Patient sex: M
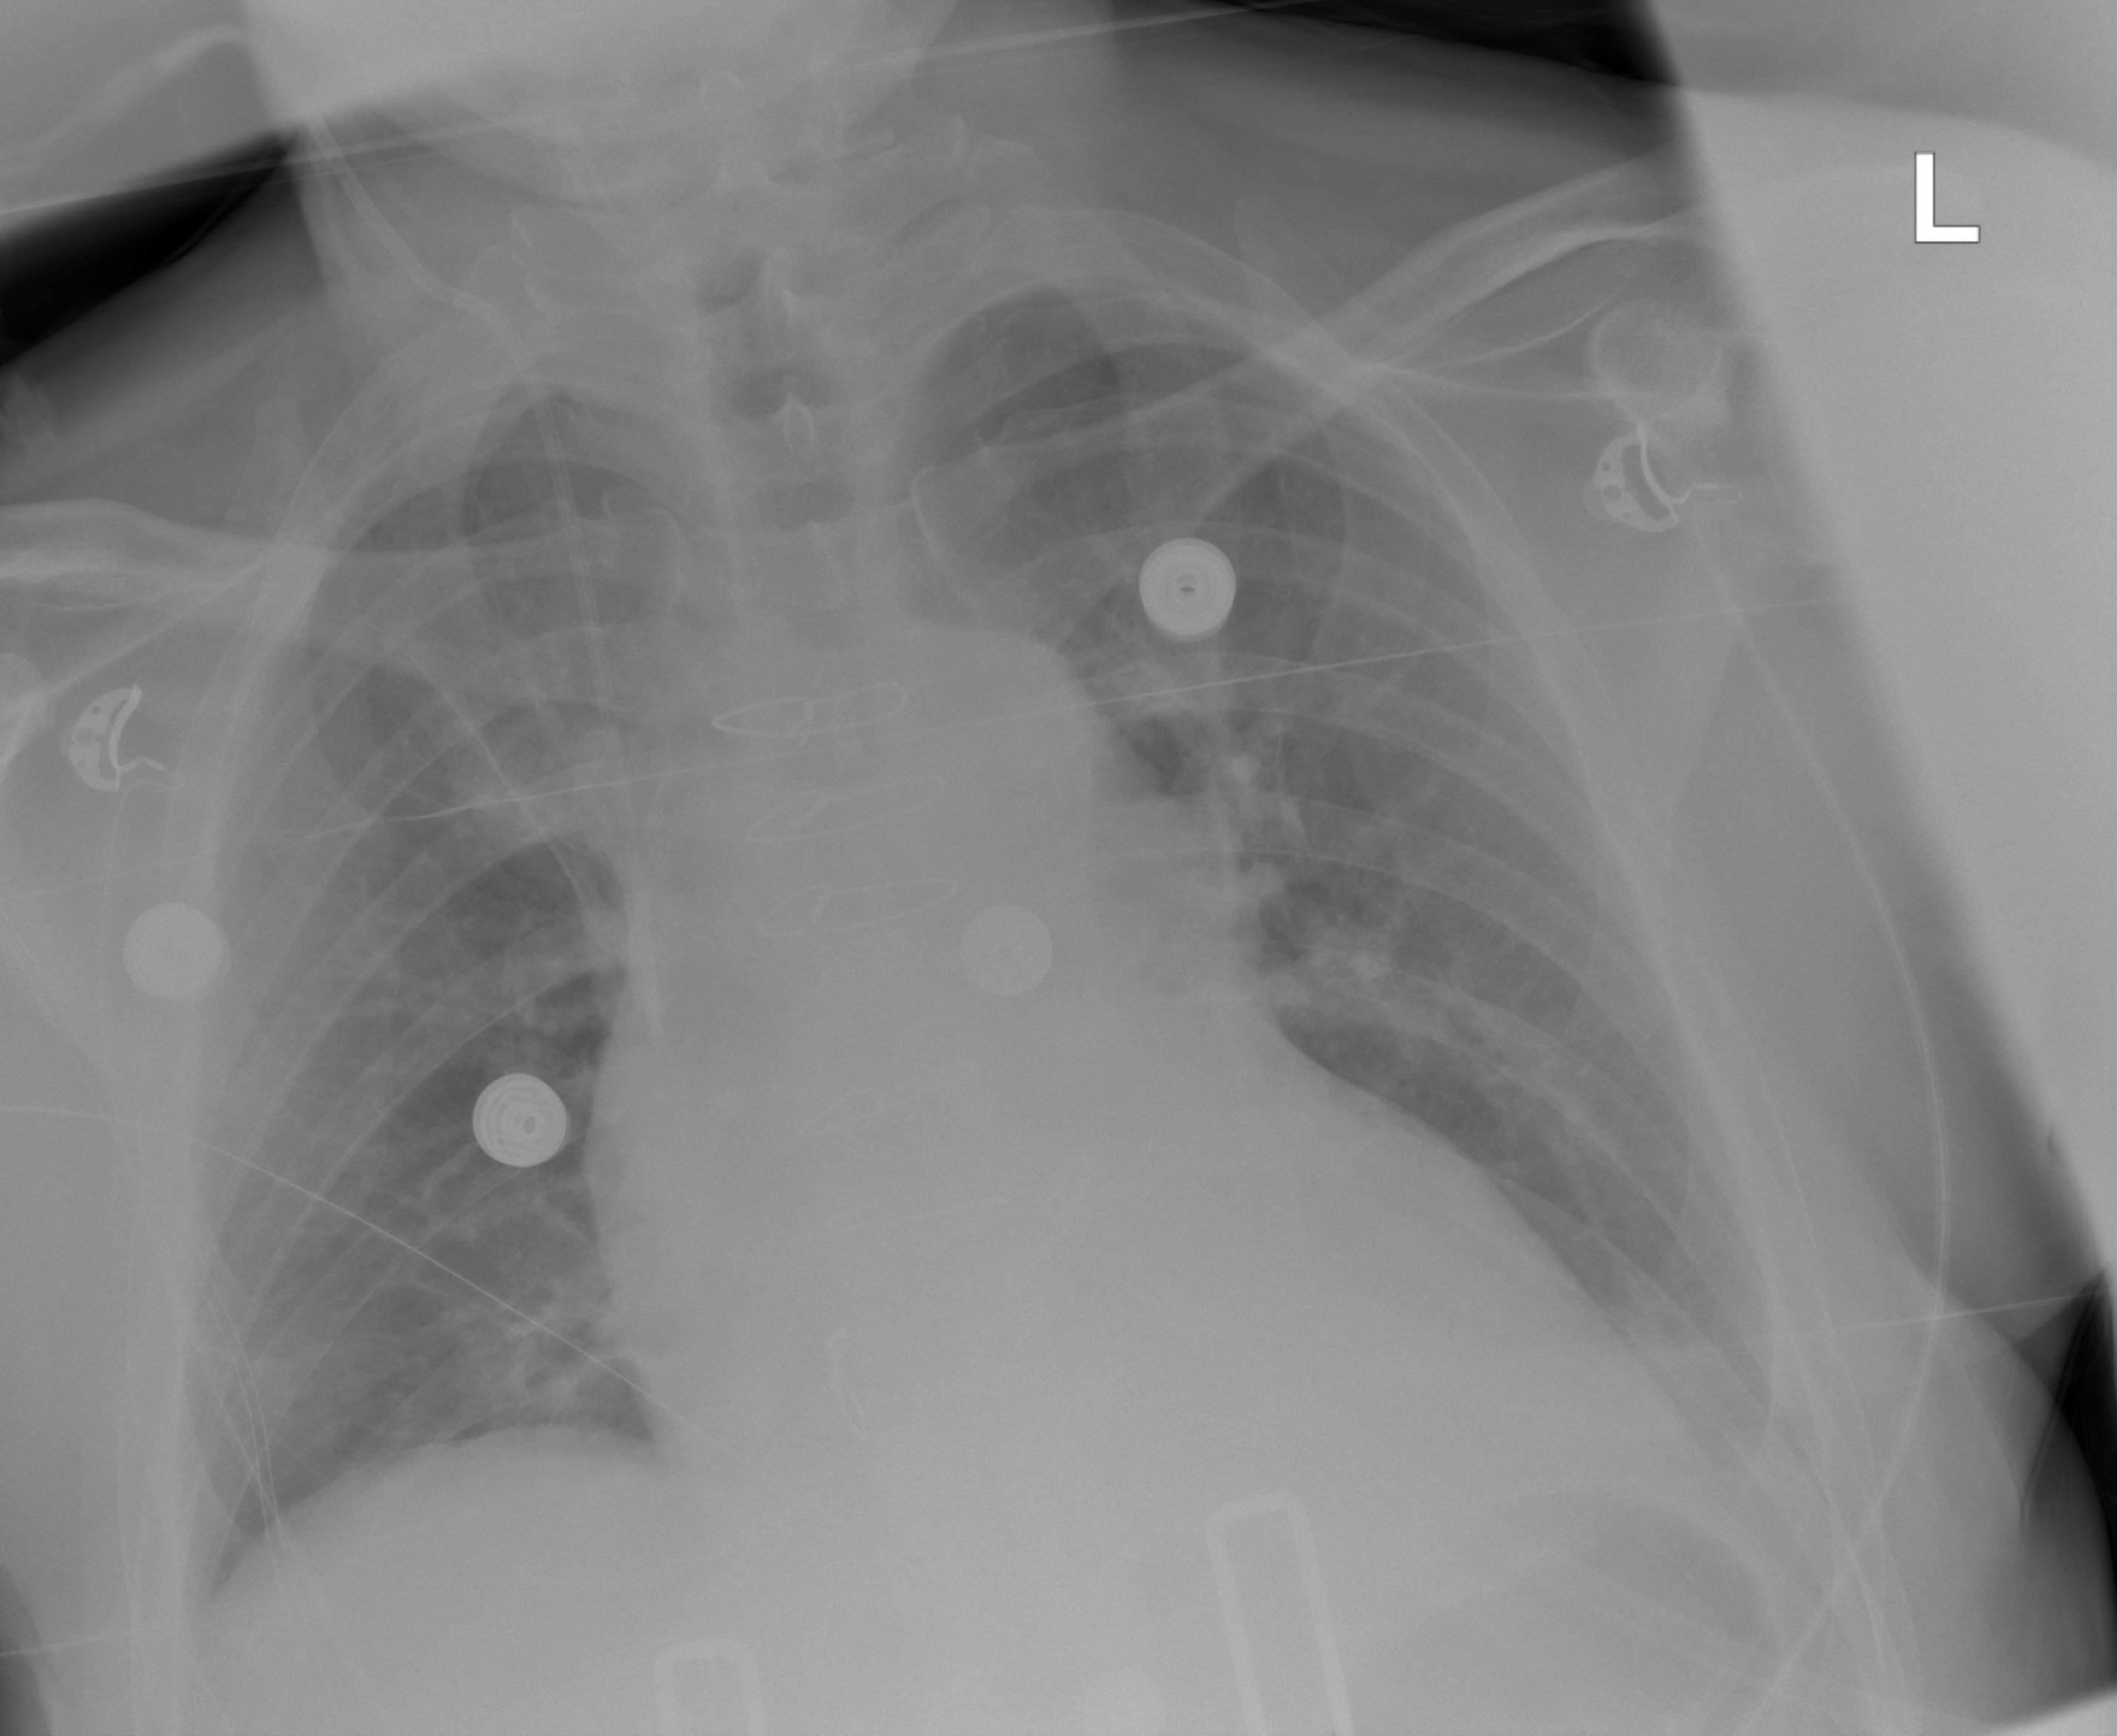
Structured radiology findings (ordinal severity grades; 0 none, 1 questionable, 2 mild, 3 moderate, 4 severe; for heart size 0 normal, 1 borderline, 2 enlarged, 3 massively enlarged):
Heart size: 2
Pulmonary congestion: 0
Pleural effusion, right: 0
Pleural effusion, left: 2
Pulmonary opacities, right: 0
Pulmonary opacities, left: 0
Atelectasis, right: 2
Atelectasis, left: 2